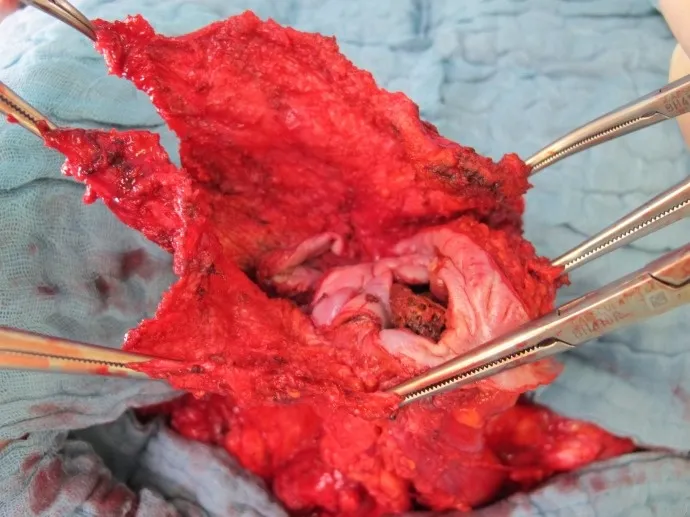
Intraoperative picture of excision of migrated mesh with fistula.
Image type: medical_photograph (other_medical_photograph)